Interaction volume radius: 5 \u00c5
Interaction volume height: 20 \u00c5
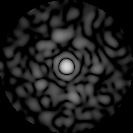
Disorder parameter: 0.844